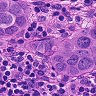
Metastatic tissue present: yes